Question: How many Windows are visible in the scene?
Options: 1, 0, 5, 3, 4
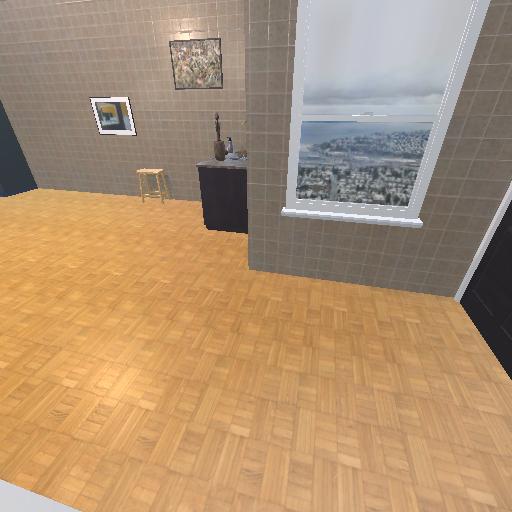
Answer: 1